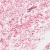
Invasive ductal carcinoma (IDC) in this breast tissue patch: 0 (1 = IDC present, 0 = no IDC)